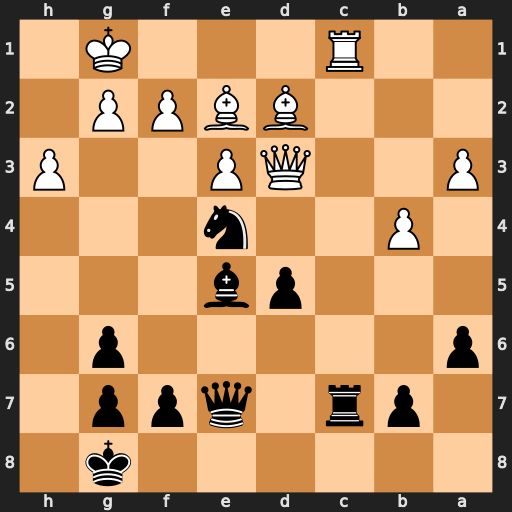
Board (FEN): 6k1/1pr1qpp1/p5p1/3pb3/1P2n3/P2QP2P/3BBPP1/2R3K1
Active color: b
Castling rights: -
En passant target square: -
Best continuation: Rxc1+ Bxc1 Qh4